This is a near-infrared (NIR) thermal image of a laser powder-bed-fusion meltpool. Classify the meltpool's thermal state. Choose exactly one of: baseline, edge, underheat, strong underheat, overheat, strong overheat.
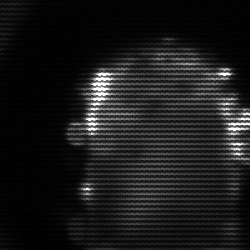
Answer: baseline